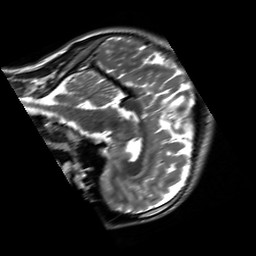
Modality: T2w
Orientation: sagittal
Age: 24
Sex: male
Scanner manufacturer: siemens
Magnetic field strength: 3 T
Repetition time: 8.53 s
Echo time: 0.091 s